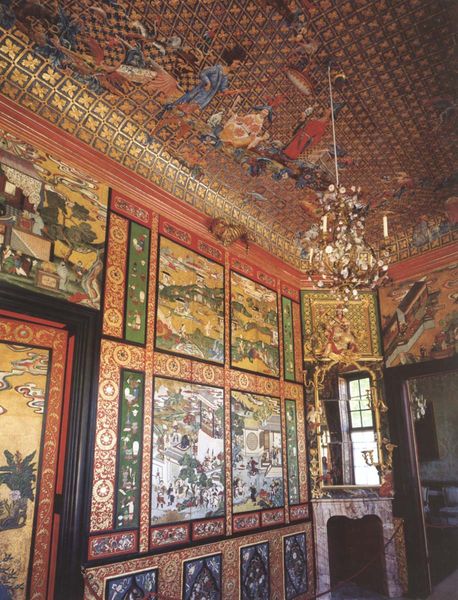
Titel: Eremitage, Altes Schloss Bayreuth
Künstler: Johann David Räntz
Standort: Bayreuth, Eremitage, Altes Schloss (EU - D - B)
Schlagwörter: blau, gelb, grün, landschaft, bunt, fenster, glas, holz, marmor, raum, schmuck, schwarz, tür, rot, schloss, malerei, wand, rahmen, innenraum, spiegel, felder, gold, interieur, decke, innen, kamin, engel, farbig, bilder, saal, figuren, tapete, dekor, ornamente, wandgemälde, wandmalerei, interior, kerzen, kronleuchter, leuchter, lüster, exotisch, rechtecke, orient, flur, intarsien, chinesisch, quadrate, fresken, könige, kassetten, deckengemälde, prunk, bemalung, szenen, vierecke, kandelaber, gewölbt, geschmückt, tafeln, malereien, chinoiserie, paisserien